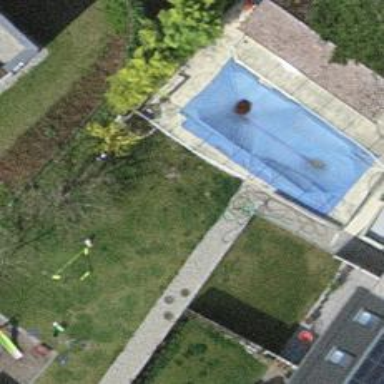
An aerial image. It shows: Swimming pool located in leisure land.